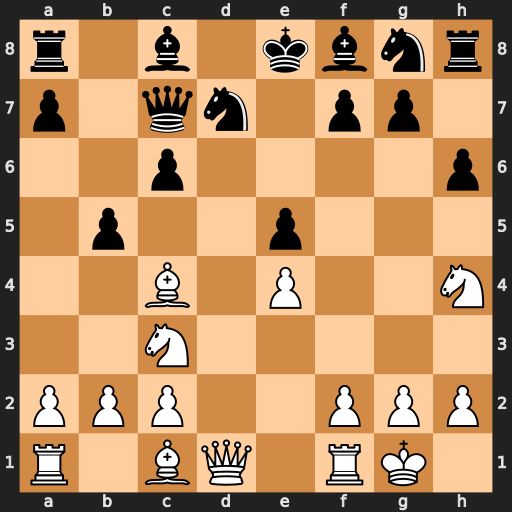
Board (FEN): r1b1kbnr/p1qn1pp1/2p4p/1p2p3/2B1P2N/2N5/PPP2PPP/R1BQ1RK1
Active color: w
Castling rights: kq
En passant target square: -
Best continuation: Bxf7+ Kxf7 Qh5+